Question: I'd like to draw a (mouse pointer) icon on screen over the other applications from a service. I have implemented the functionality and I can draw over the screen, apart from the navigation bar. I've researched <URL> here and tried 'TYPE_SYSTEM_OVERLAY', 'TYPE_TOAST', 'TYPE_SYSTEM_ERROR' and some other window types without success.
I'm not trying to capture focus, just drawing a mouse pointer on the screen for a second or two. When I try to draw over navigation bar, it just goes under (actually, the RelativeLayout ends on the border with navigation bar - even when I specify manual dimension for height). The screenshot below shows the hand pointer in the lower right part of the screen. That's as low as I can position it. Note that I'm not trying to hide the navigation bar in my application - trying to draw over other apps.

I even tried setting the 'xpos' and 'ypos' offset settings in 'WindowManager.LayoutParams' instance, but that just offsets the layout and still goes below the navigation bar).
The layout params I'm using to show this window:
'''
WindowManager.LayoutParams params = new WindowManager.LayoutParams(
WindowManager.LayoutParams.MATCH_PARENT,
WindowManager.LayoutParams.MATCH_PARENT,
WindowManager.LayoutParams.TYPE_SYSTEM_OVERLAY,
WindowManager.LayoutParams.FLAG_FULLSCREEN | WindowManager.LayoutParams.FLAG_LAYOUT_IN_SCREEN |
WindowManager.LayoutParams.FLAG_NOT_TOUCH_MODAL | WindowManager.LayoutParams.FLAG_NOT_FOCUSABLE |
WindowManager.LayoutParams.FLAG_LAYOUT_NO_LIMITS,
PixelFormat.TRANSPARENT);
'''
I am then adding the 'RelativeLayout' with those parameters to the WindowManager: 'windowManager.addView(relativeLayout, params);'
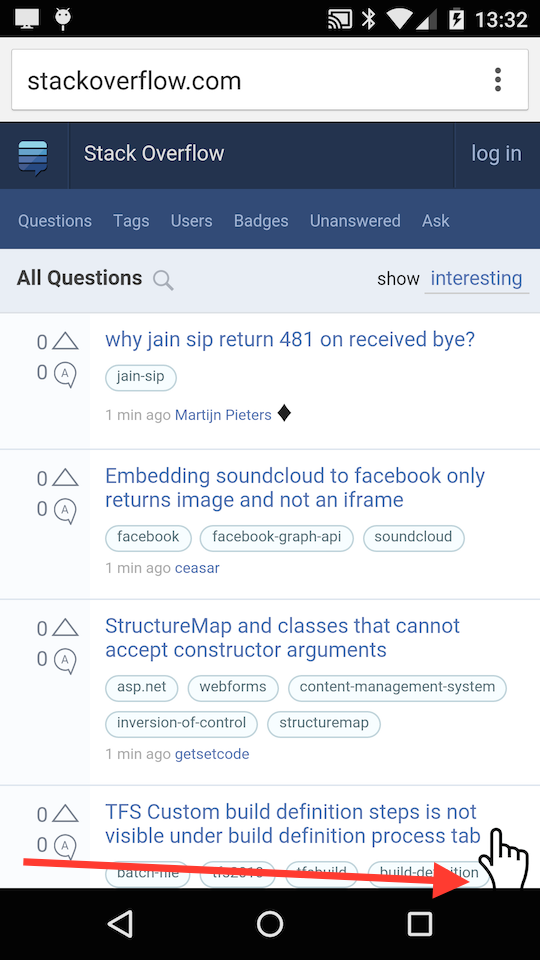
Answer: After a lot of fiddling, I've managed to get the right flags to make it work. It almost works (for most apps). The code to achieve follows (an example on button click handler):
'''
@Override
public void onClick(View view) {
if (_windowManager == null) {
_windowManager = (WindowManager) MainActivity.this.getSystemService(Context.WINDOW_SERVICE);
}
WindowManager.LayoutParams params;
// create the view on the first try
if (_overlayView == null) {
ImageView hand;
_overlayView = new FrameLayout(MainActivity.this);
hand = new ImageView(MainActivity.this);
hand.setImageResource(R.drawable.icon_hand_pointer);
int w = hand.getDrawable().getIntrinsicWidth();
int h = hand.getDrawable().getIntrinsicHeight();
_overlayView.addView(hand);
params = new WindowManager.LayoutParams(
WindowManager.LayoutParams.TYPE_SYSTEM_OVERLAY,
WindowManager.LayoutParams.FLAG_FULLSCREEN |
WindowManager.LayoutParams.FLAG_NOT_TOUCH_MODAL |
WindowManager.LayoutParams.FLAG_NOT_FOCUSABLE |
WindowManager.LayoutParams.FLAG_LAYOUT_NO_LIMITS |
WindowManager.LayoutParams.FLAG_LAYOUT_IN_SCREEN,
PixelFormat.TRANSLUCENT);
params.width = w;
params.height = h;
params.gravity = Gravity.LEFT | Gravity.TOP;
params.x = _xOffset;
params.y = _yOffset;
_windowManager.addView(_overlayView, params);
} else {
// move the view
params = (WindowManager.LayoutParams) _overlayView.getLayoutParams();
params.x = _xOffset;
params.y = _yOffset;
_windowManager.removeView(_overlayView);
_overlayView.setLayoutParams(params);
_windowManager.addView(_overlayView, params);
}
_xOffset += 40;
_yOffset += 100;
}
'''
Here is a screenshot of this code working in an app (you can see the hand overlay; this is on Nexus 5 with Android 6.0.1:
<URL>